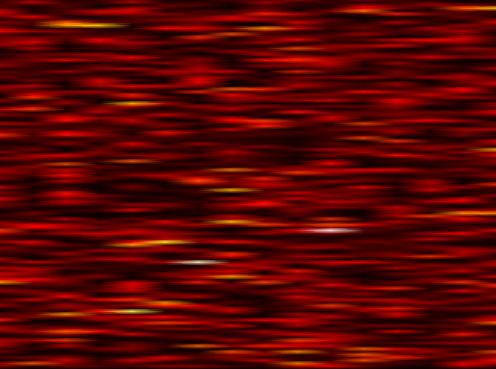
Label: OFDM